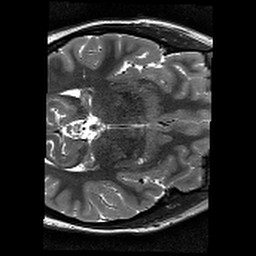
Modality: T2w
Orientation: axial
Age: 18
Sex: female